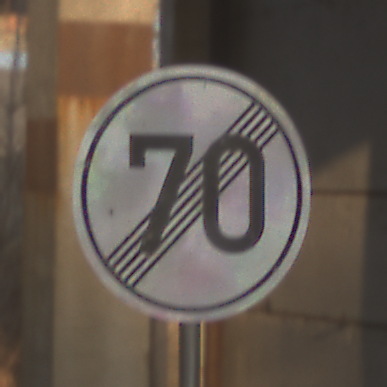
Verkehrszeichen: EndeGeschwindigkeit70
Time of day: SunriseSunset
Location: Roofed (Suburban)
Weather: Clear
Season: NotSpecified
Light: Natural